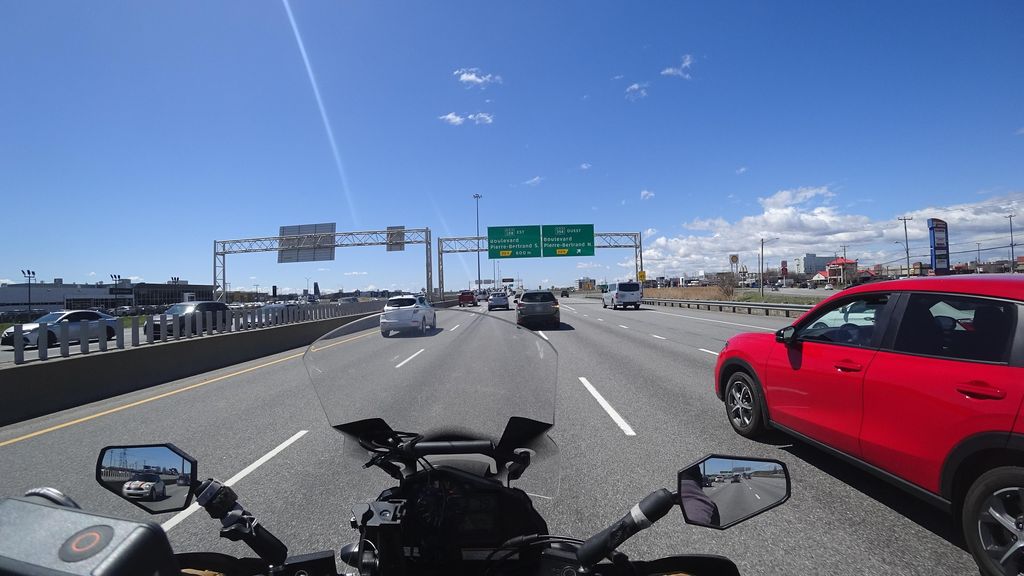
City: quebec_city